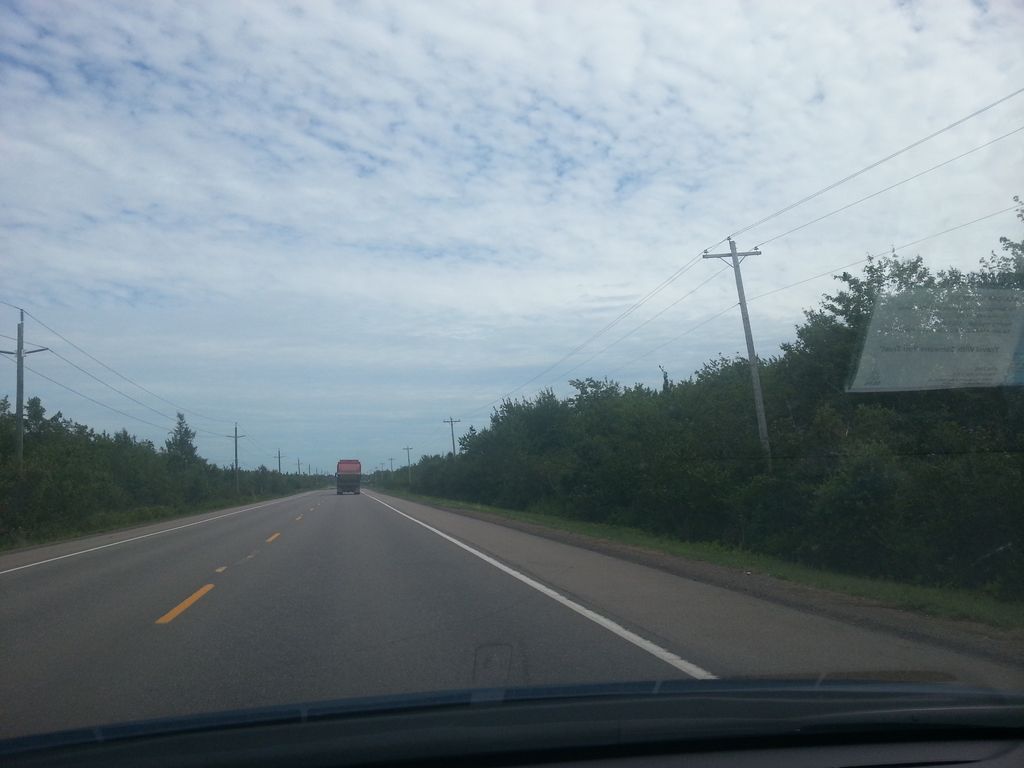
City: charlottetown